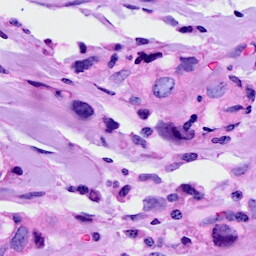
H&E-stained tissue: Breast